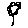
Label: flower